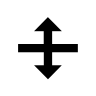
Cursor type: resize_ns
OS/theme: linux-apple-cursor
Variant: black